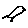
Label: bird